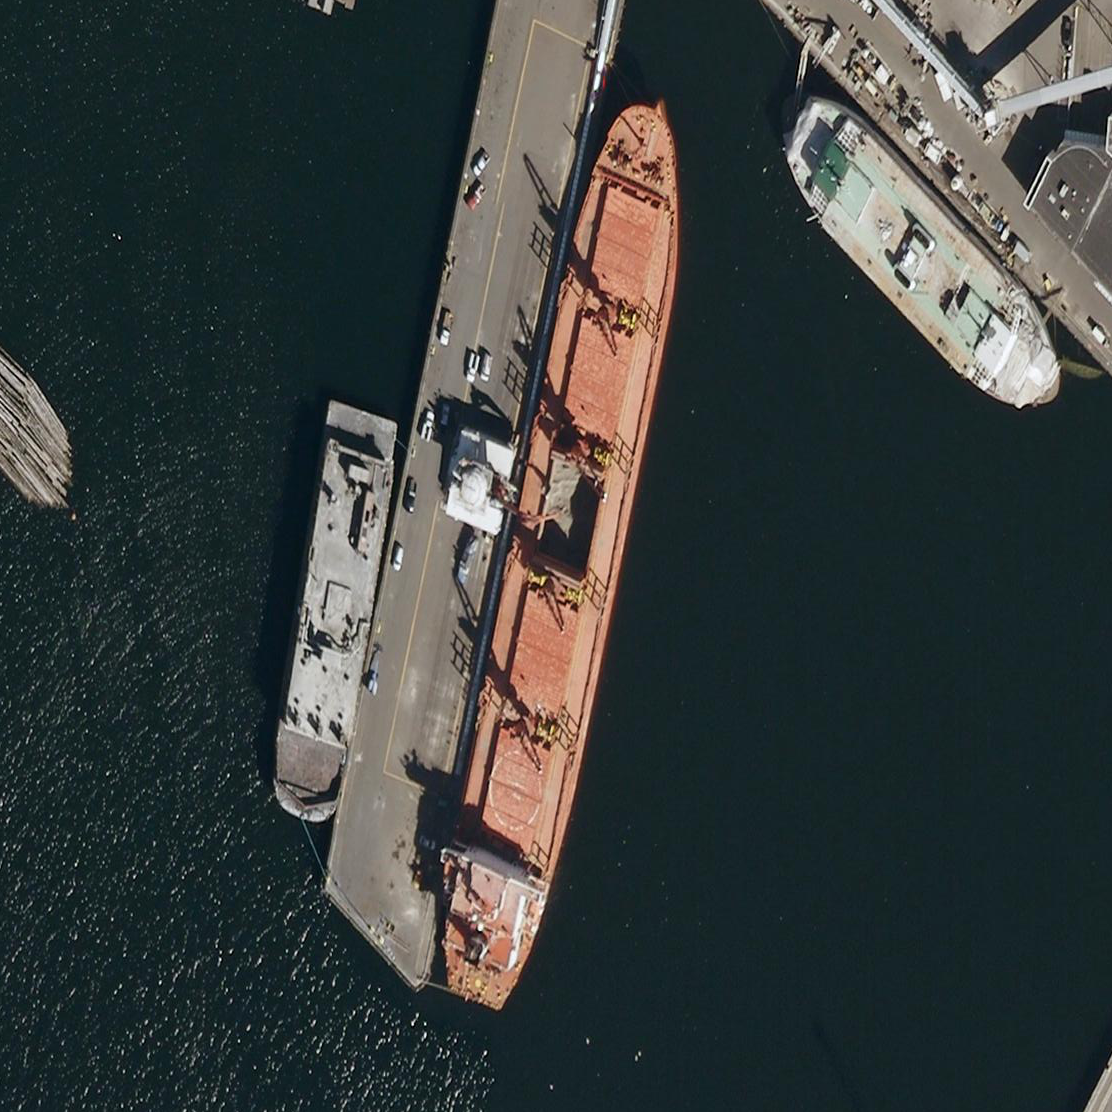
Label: Sand_carrier